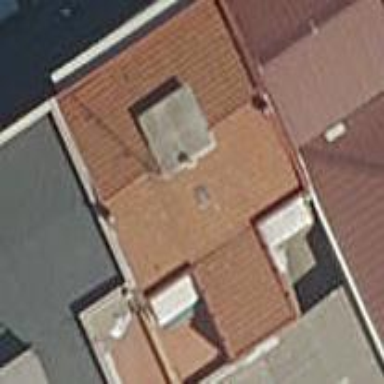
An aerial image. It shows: Part of building.